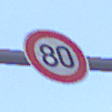
Verkehrszeichen: Geschwindigkeit80
Umgebung: Roofed, Underpass
Tageszeit: Midday
Wetter: Clear
Licht: Natural
Jahreszeit: NotSpecified
Kontrast: LowContrast